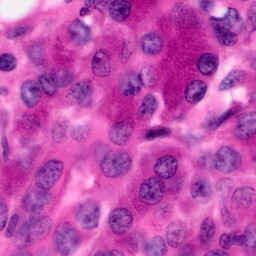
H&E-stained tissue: Pancreatic